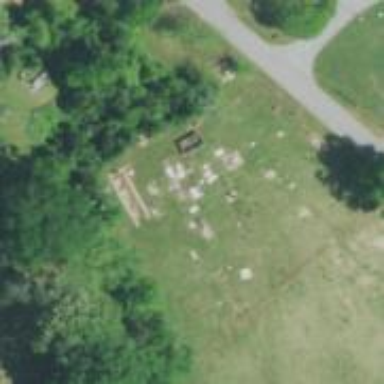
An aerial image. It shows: Grave yard.